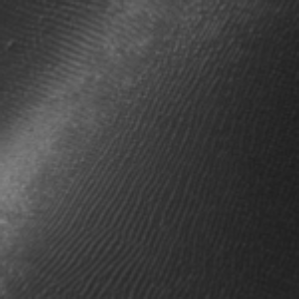
Label: frost